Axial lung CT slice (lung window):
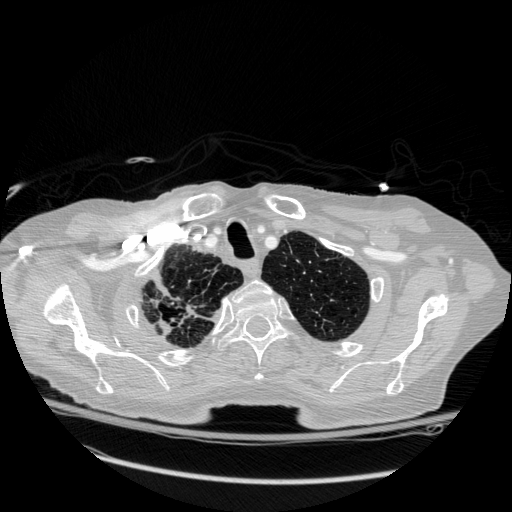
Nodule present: no